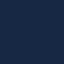
Label: SeaLake